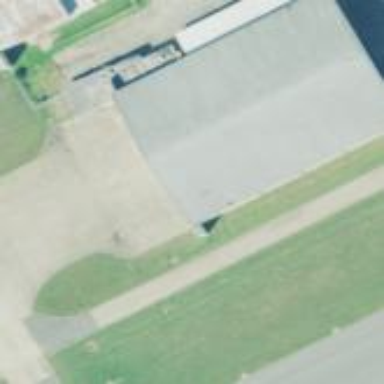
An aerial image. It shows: Hangar located at airport.